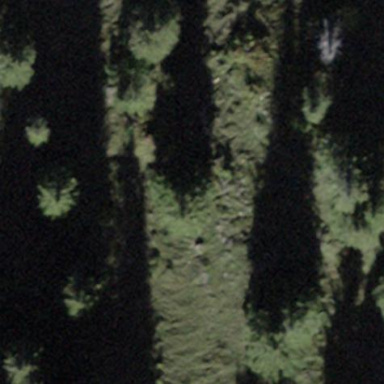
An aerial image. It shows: Forest area.